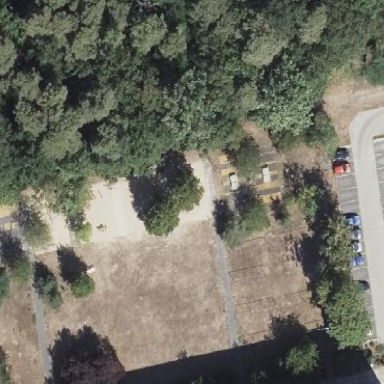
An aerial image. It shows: Playground area for leisure land.